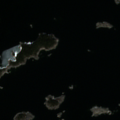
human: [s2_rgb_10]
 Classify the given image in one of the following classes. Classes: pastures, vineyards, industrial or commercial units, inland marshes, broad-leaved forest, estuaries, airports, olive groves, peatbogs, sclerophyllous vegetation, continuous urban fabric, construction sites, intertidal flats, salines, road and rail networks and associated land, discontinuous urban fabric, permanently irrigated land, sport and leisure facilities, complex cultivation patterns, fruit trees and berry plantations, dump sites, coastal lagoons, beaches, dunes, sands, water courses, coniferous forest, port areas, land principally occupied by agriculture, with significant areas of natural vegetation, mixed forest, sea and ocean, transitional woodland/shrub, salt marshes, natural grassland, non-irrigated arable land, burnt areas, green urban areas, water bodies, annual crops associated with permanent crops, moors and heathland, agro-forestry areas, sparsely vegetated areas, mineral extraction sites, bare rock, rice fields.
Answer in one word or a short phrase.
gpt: sea and ocean